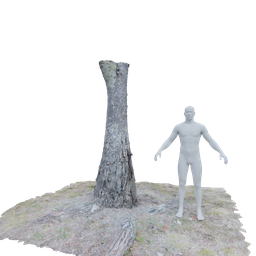
Label: nature